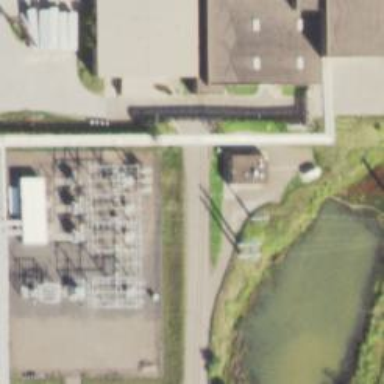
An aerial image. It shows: Power tower.